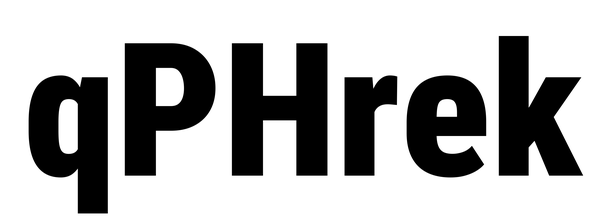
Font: Roboto_Condensed_Black